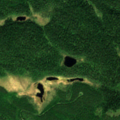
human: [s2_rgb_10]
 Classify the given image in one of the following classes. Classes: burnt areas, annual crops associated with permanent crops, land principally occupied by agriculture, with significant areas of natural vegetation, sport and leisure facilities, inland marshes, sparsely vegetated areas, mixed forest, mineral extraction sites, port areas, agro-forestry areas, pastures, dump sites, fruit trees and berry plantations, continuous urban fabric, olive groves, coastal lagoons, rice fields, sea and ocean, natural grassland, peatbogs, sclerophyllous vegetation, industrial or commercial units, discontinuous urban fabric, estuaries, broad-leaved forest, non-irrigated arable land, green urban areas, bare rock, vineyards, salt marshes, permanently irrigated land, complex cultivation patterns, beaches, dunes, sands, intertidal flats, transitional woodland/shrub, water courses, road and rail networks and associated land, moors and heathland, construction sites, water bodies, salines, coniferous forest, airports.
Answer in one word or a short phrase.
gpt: coniferous forest, mixed forest